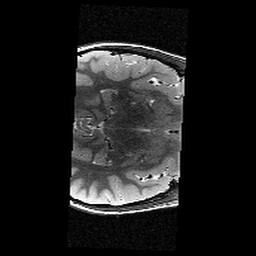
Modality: T2w
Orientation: axial
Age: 11
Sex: female
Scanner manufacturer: siemens
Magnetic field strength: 3 T
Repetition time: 9.23 s
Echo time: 0.067 s